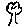
Label: tree